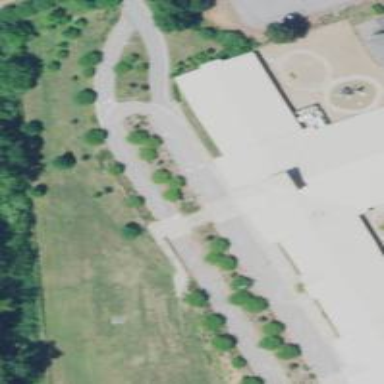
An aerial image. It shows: Service road leading to elementary school property.